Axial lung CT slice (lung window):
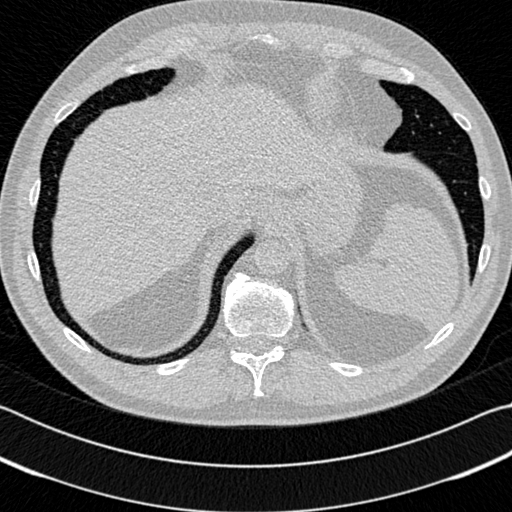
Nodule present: no